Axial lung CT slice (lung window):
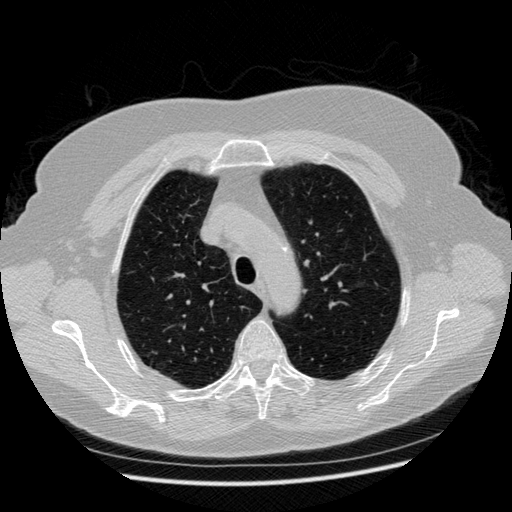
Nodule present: yes
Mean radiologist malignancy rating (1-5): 3.5